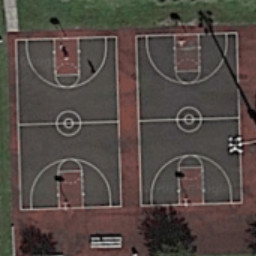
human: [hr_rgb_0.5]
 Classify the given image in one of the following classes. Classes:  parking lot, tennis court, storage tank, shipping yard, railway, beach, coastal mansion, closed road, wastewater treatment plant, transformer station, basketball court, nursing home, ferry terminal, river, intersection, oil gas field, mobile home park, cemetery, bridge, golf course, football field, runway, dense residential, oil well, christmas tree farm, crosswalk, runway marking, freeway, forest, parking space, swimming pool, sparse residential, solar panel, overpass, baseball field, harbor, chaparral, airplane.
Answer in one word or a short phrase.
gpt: basketball court